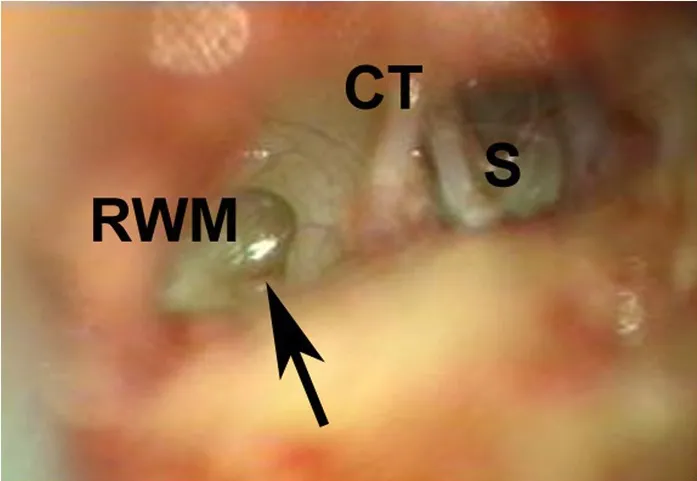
Surgical view. A small fissure (arrow) is seen in the floor of the round window niche, and clear fluid is seen leaking. CT, chorda tympani; RWM, round window membrane; S, stapes.
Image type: medical_photograph (other_medical_photograph)